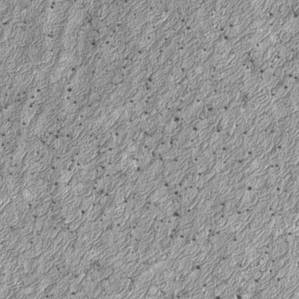
Label: frost